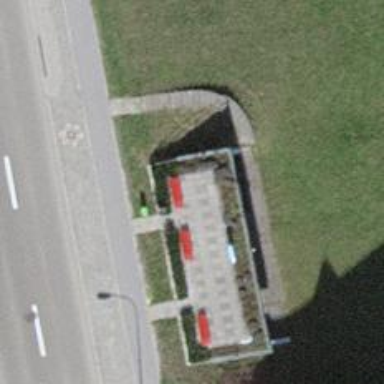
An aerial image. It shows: Red bench.